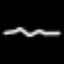
Label: squiggle